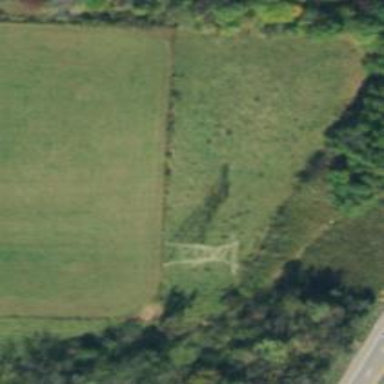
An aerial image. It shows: Lattice structure tower.